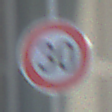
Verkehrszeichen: Geschwindigkeit30
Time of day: MorningAfternoon
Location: Outdoor (Urban)
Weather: Clear
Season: NotSpecified
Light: Natural